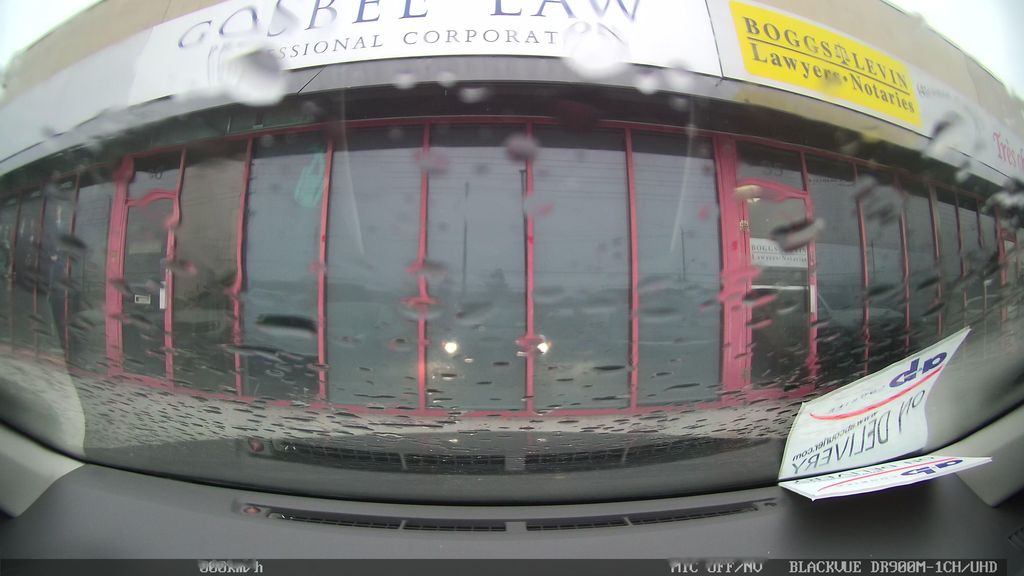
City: toronto